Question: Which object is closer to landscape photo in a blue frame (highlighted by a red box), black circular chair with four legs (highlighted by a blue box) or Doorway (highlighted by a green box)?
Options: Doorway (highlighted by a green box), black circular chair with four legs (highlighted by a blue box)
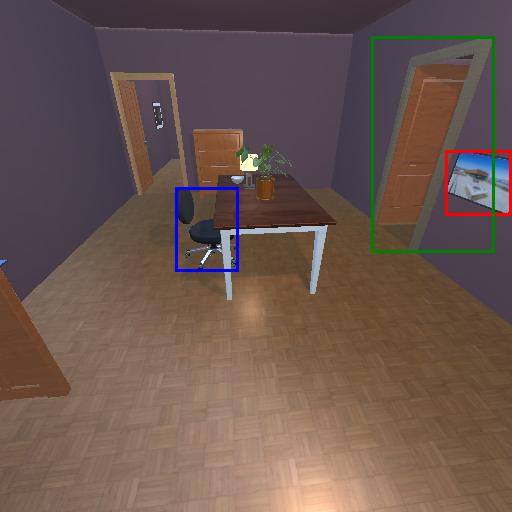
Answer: Doorway (highlighted by a green box)